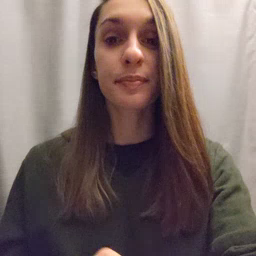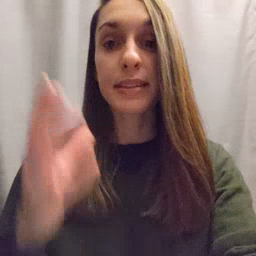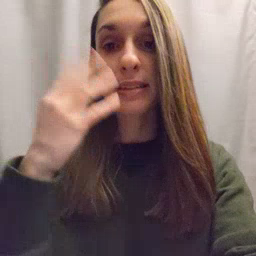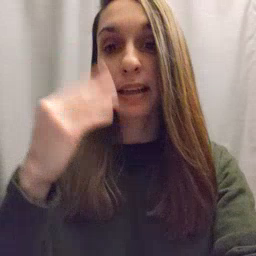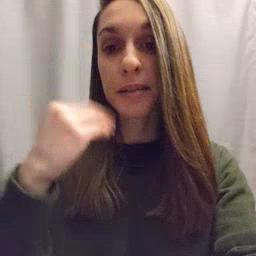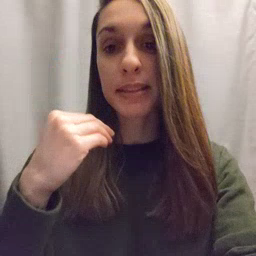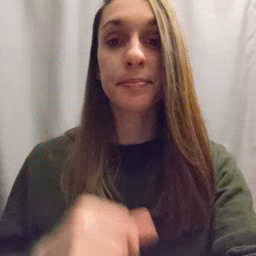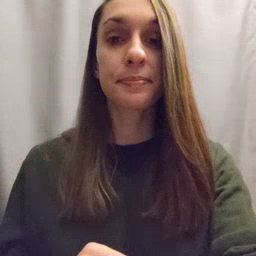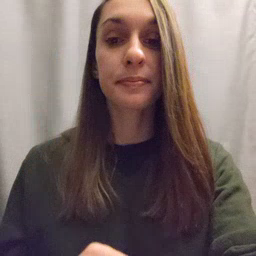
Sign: sleepy